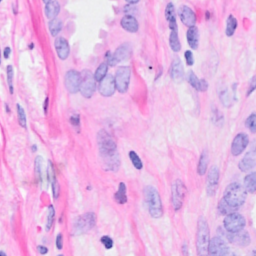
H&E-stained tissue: Breast